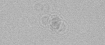
Label: camera_spot